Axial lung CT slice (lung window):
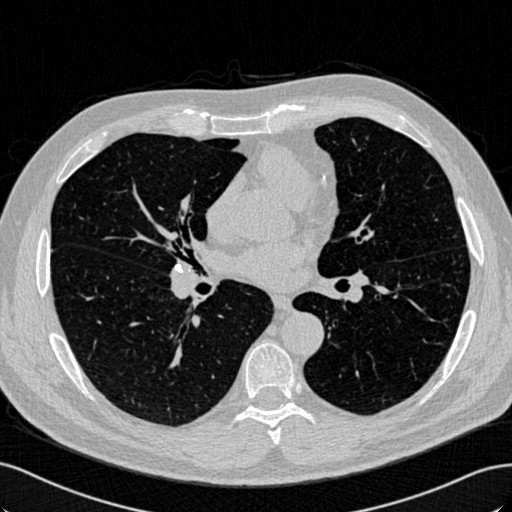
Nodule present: no